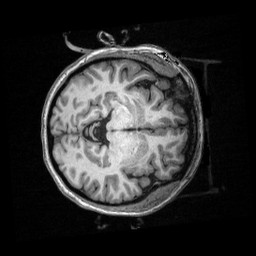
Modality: T1w
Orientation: axial
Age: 40
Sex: female
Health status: healthy
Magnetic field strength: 3 T
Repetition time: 2.53 s
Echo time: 0.00331 s